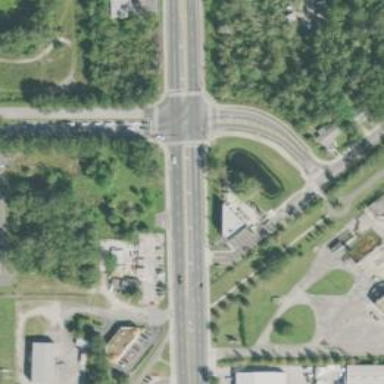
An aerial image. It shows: Crossing on the road.